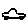
Label: car